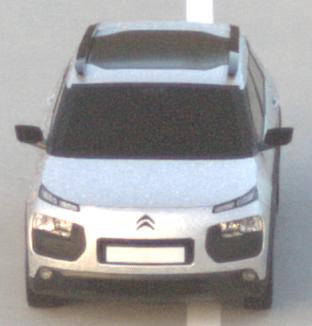
Make: Citroen
Model: C4 Cactus PureTech 75
Detailed model: C4 Cactus
Model produced from: 2014/09
Model produced until: 2015/03
Doors: 5
Color: white
Road condition: dry road
Daytime: sunrise or sunset
Contrast: low contrast